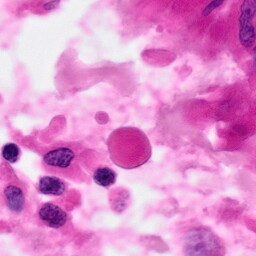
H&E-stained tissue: Pancreatic